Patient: sex F, age 70
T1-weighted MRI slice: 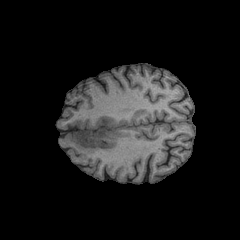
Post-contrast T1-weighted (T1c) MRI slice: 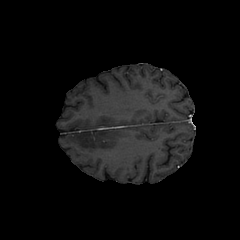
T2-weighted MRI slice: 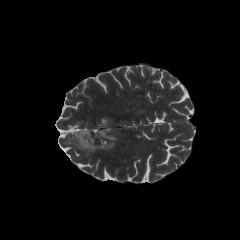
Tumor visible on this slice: yes
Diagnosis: Oligodendroglioma, IDH-mutant, 1p/19q-codeleted
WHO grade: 2